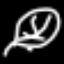
Label: leaf